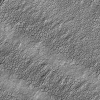
Atmospheric dust classification: not_dusty